Brain MRI, t1w sequence, axial 2D slice.
Patient: age 42, sex F, weight 78 kg, height 1.78 m
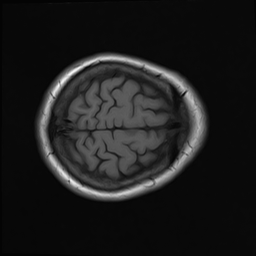